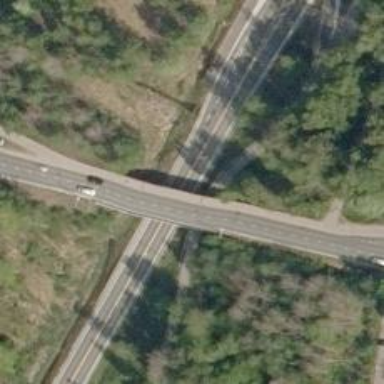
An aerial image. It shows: Asphalt cycleway on bridge.